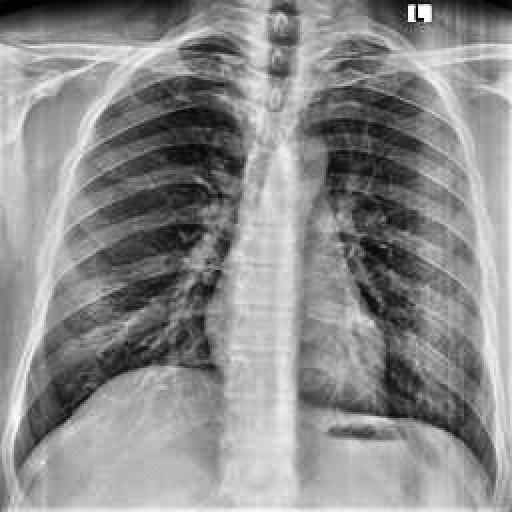
Finding: NORMAL